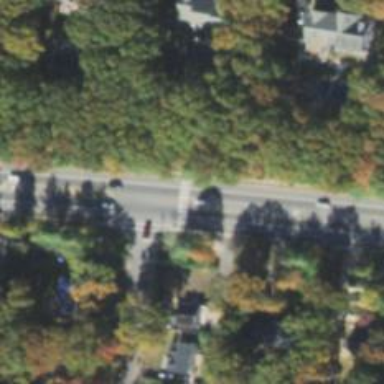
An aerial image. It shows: Road with stop sign.